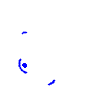
Particle: electron